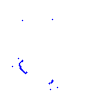
Particle: kaon